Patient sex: M
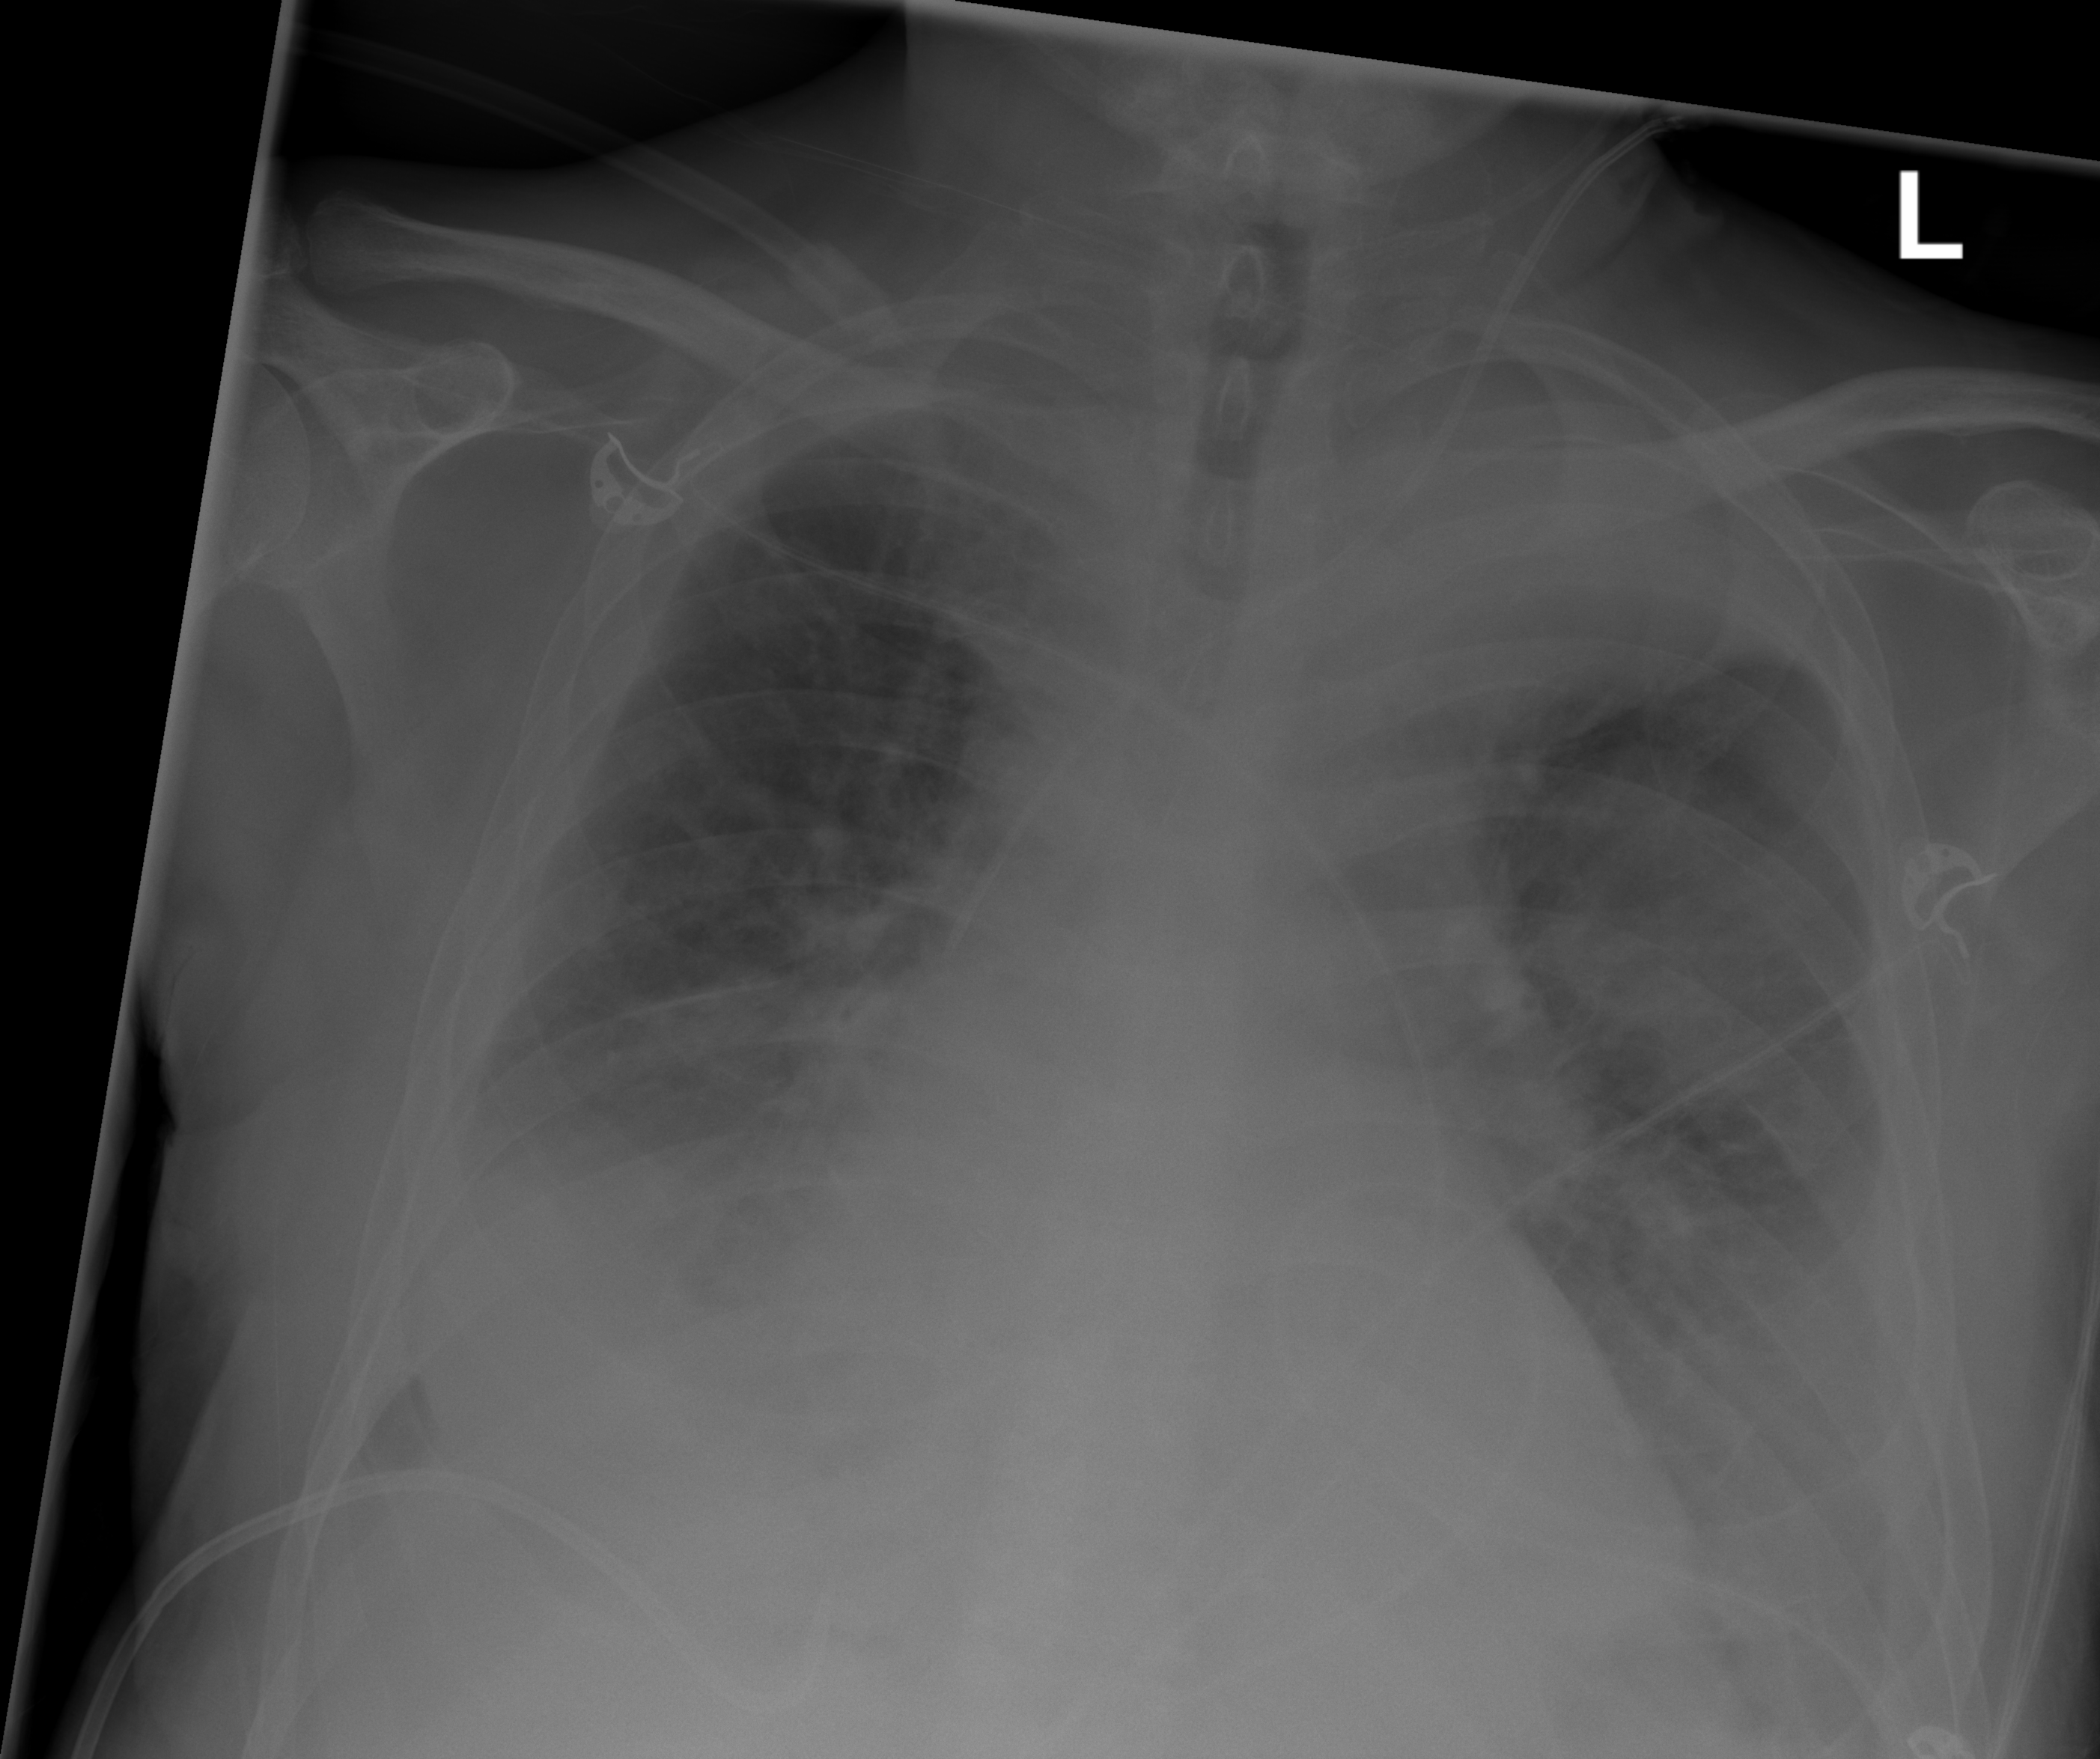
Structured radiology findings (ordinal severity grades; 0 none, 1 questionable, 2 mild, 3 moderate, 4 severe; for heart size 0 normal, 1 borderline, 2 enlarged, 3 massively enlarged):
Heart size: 1
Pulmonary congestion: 2
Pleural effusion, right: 3
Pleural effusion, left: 2
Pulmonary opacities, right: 2
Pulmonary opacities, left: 0
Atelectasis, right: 2
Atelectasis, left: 3